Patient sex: M
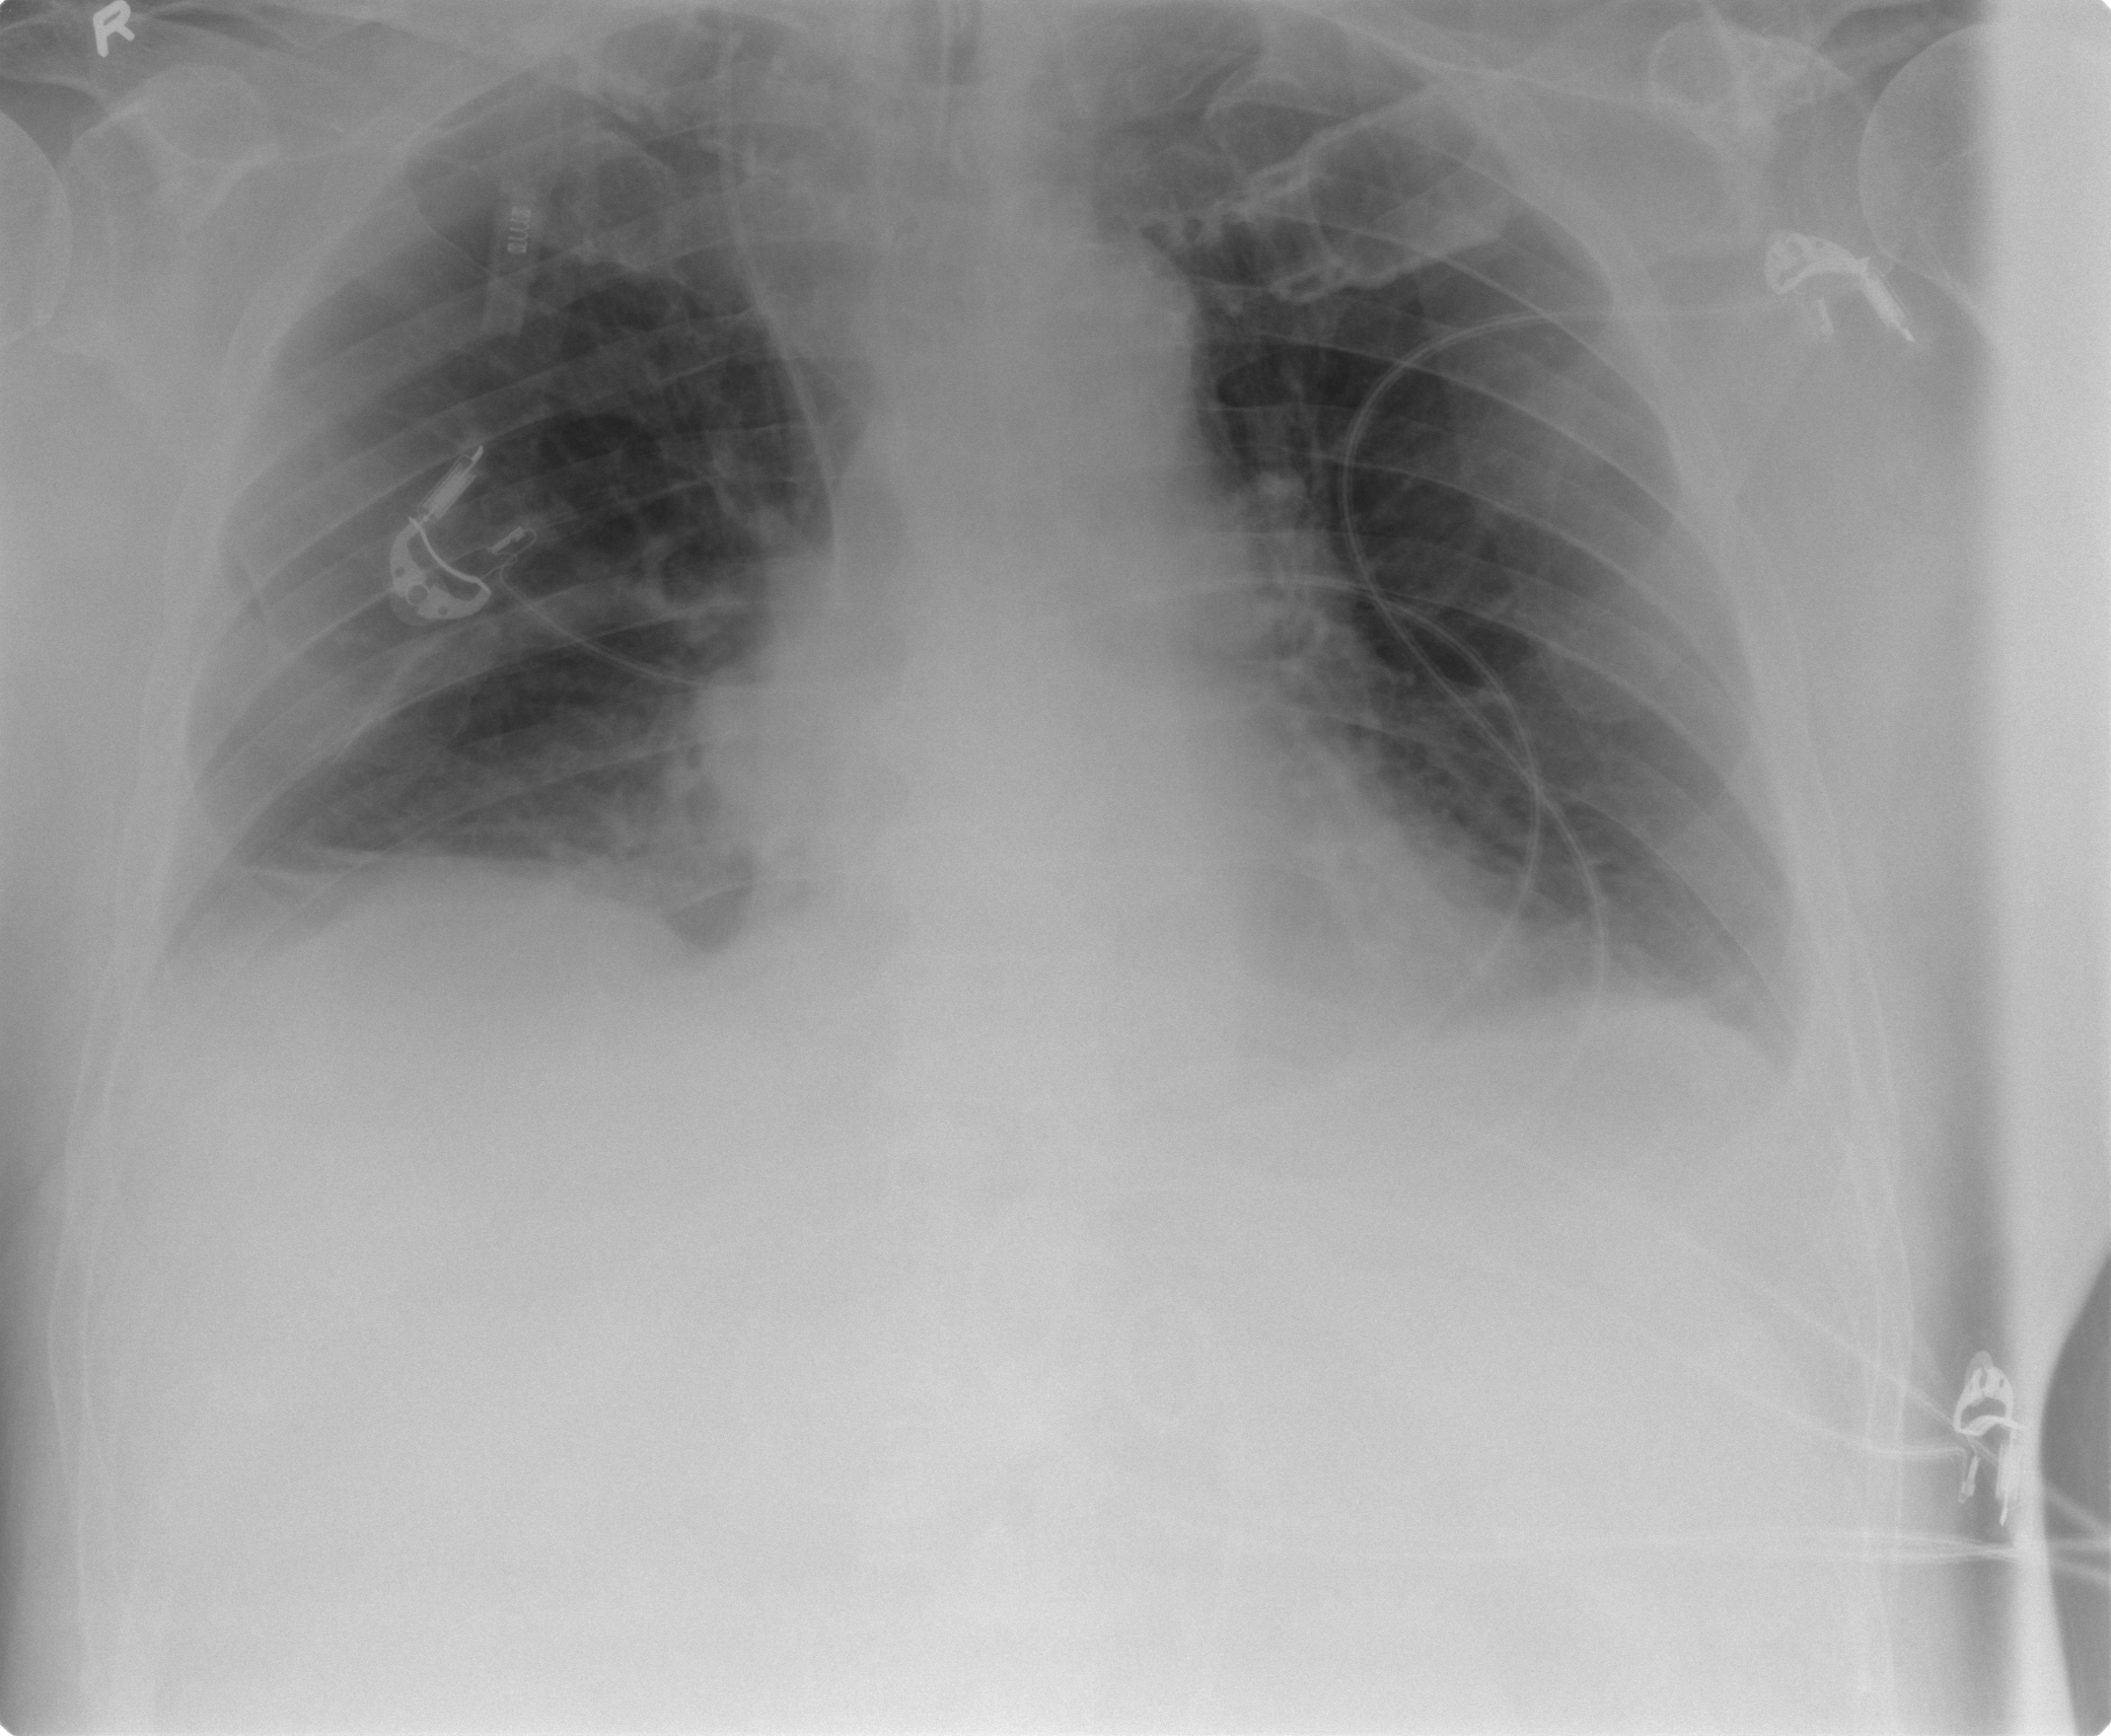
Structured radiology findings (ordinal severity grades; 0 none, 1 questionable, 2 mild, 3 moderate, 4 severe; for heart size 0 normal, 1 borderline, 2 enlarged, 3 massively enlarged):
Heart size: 0
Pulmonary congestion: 0
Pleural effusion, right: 1
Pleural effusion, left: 0
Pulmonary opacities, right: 0
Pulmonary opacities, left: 0
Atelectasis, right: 0
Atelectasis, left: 2